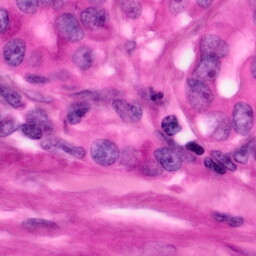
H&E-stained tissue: Pancreatic